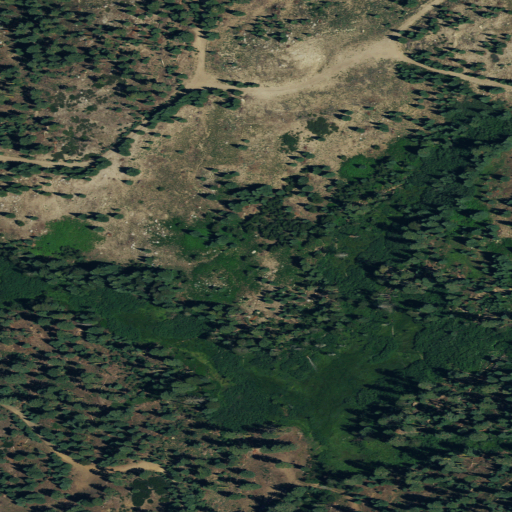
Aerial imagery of plain(s) in California named Dellar Meadow containing shrub, evergreen forest, woody wetlands, and herbaceous wetlands